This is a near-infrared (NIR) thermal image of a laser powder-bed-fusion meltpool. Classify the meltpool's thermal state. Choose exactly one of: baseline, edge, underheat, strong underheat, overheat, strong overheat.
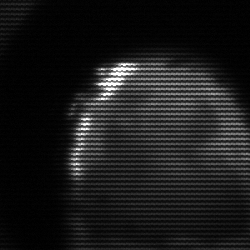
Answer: edge